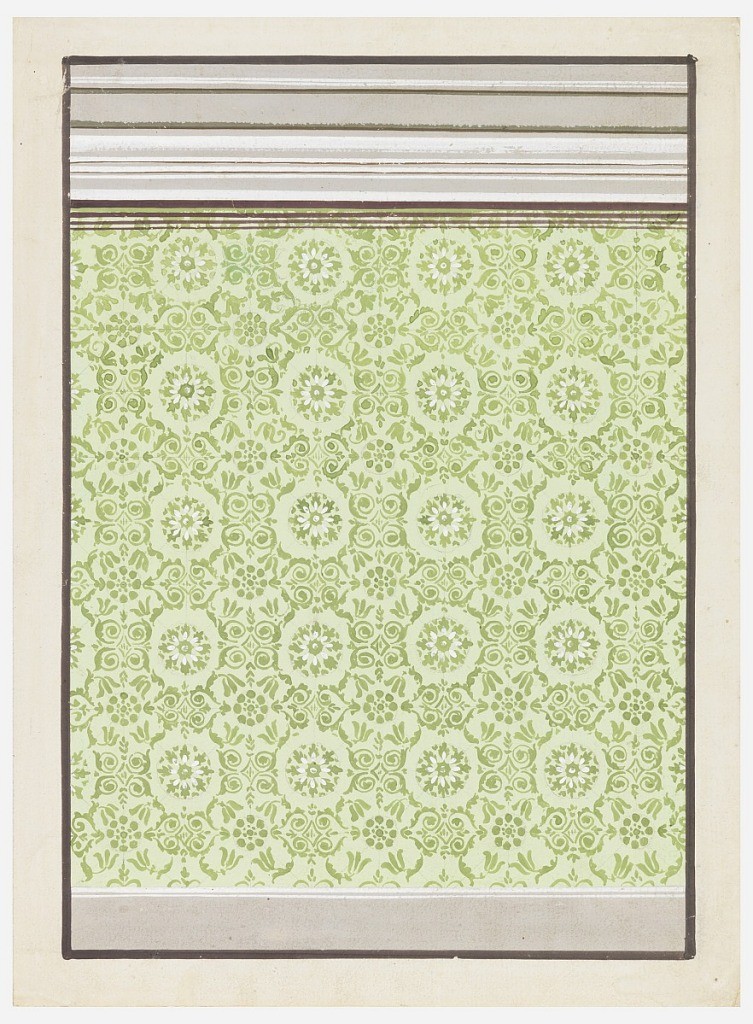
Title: Wallpaper Design
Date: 1840–60
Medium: Brush and gouache, graphite on white paper
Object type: Drawing
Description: A dado is shown at the bottom, entablature on top. The panel is light green with a decoration in dark green with some white. Rows of circular petals in oblong coffer forms are surrounded by dense decoration of small-scale floral motifs. Four purple stripes of increasing heights are drawn on the top.